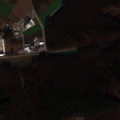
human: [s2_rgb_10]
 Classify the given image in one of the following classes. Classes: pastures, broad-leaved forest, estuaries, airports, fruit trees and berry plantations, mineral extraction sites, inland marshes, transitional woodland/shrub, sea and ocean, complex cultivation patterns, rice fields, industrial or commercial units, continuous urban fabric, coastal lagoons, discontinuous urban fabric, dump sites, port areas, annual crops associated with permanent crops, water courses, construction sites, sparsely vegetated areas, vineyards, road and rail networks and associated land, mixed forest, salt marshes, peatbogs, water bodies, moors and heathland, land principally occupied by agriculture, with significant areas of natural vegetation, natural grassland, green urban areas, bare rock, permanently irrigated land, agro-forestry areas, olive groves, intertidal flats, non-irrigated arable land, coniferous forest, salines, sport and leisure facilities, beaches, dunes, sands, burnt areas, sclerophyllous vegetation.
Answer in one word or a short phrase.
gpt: industrial or commercial units, non-irrigated arable land, vineyards, broad-leaved forest, mixed forest